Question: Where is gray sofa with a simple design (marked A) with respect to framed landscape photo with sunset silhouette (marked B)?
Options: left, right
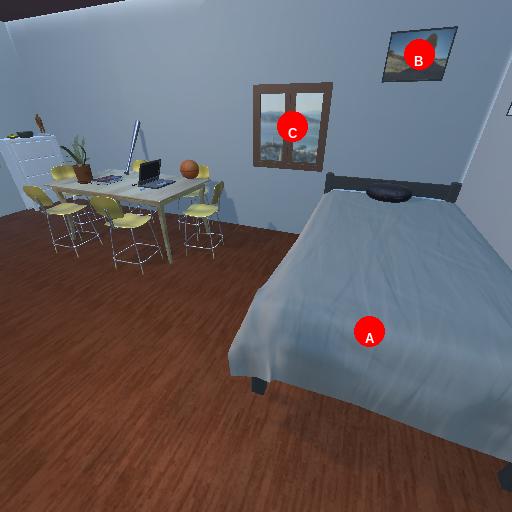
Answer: left